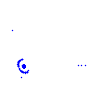
Particle: electron